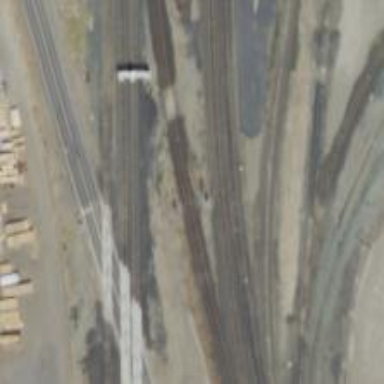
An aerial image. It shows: Railway signal.